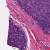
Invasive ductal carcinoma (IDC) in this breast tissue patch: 0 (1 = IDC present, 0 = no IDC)